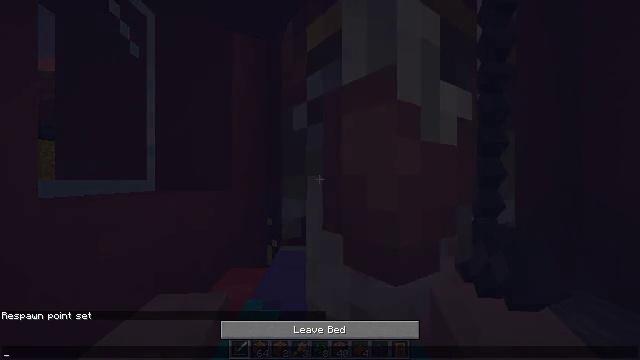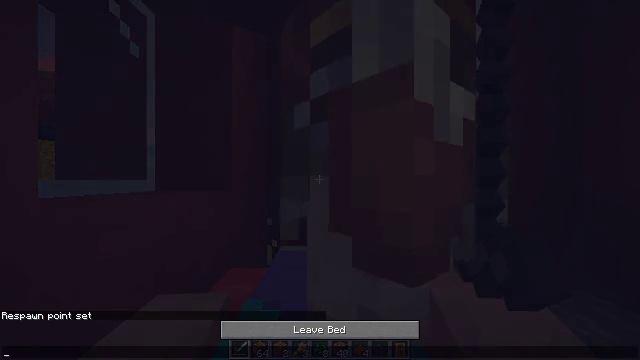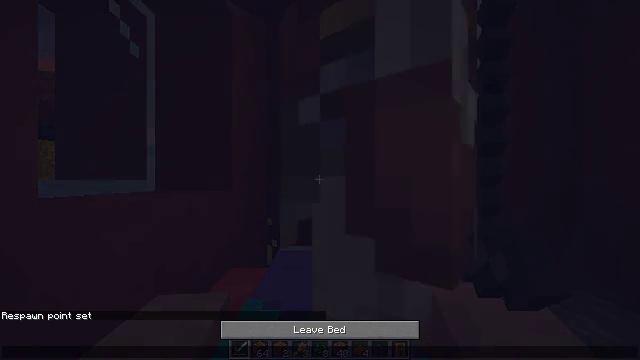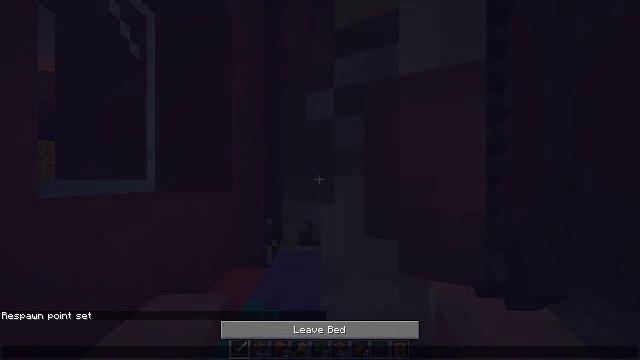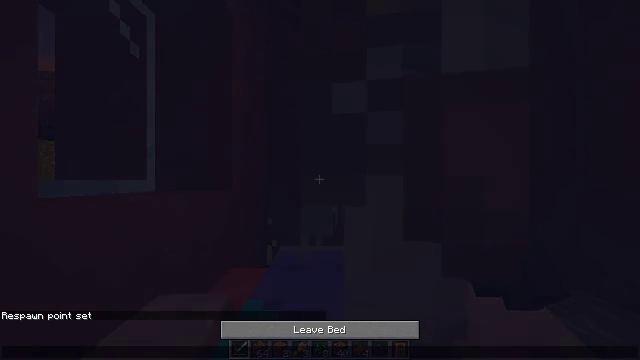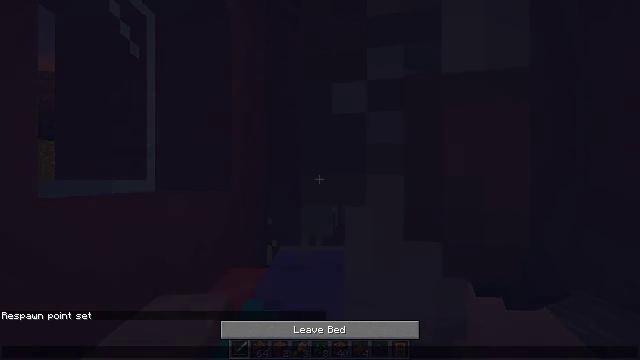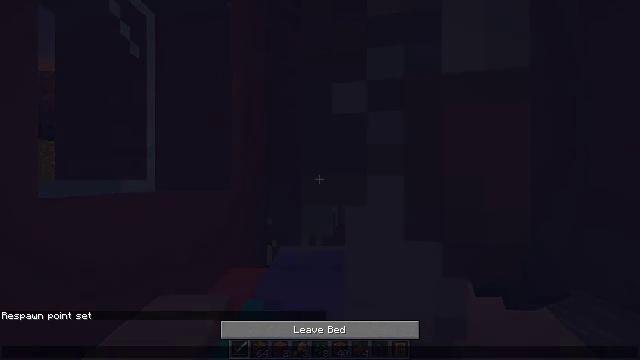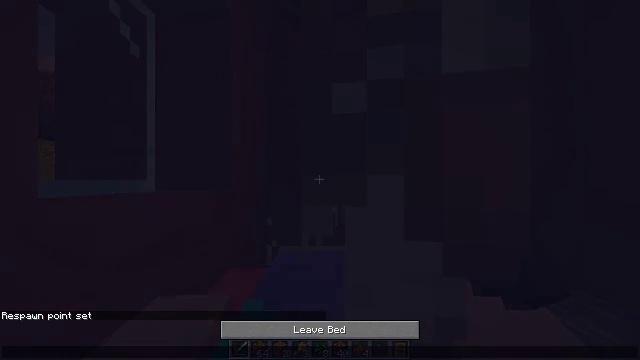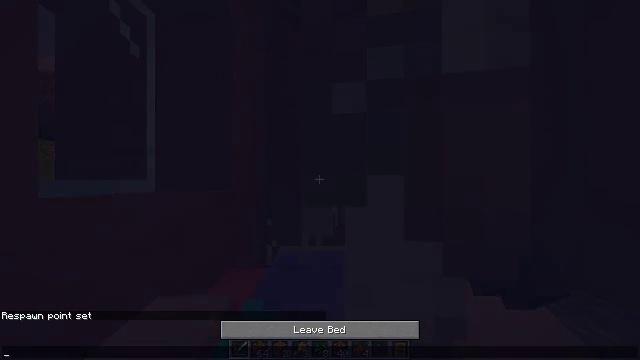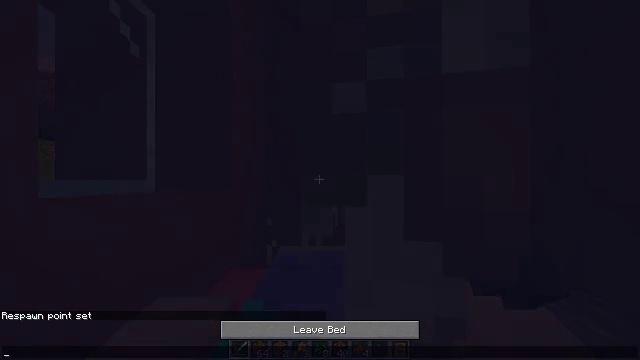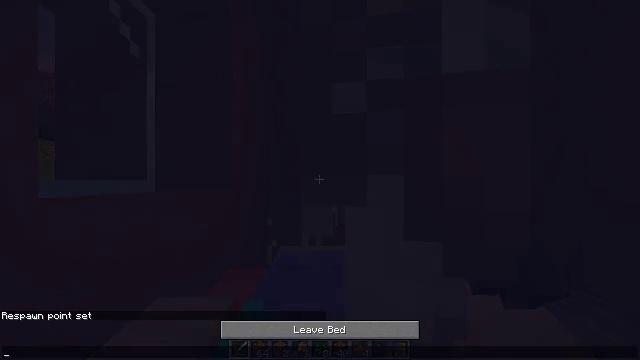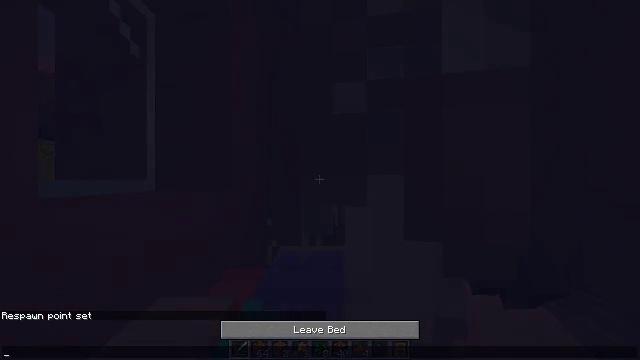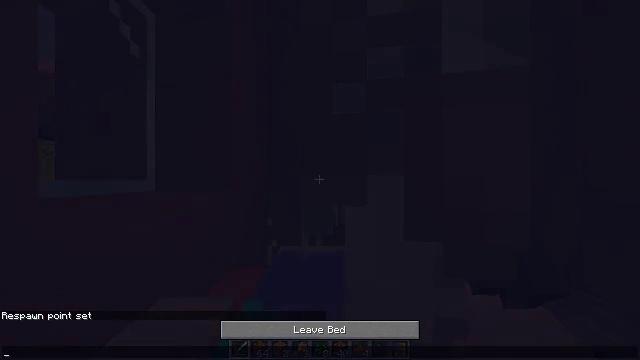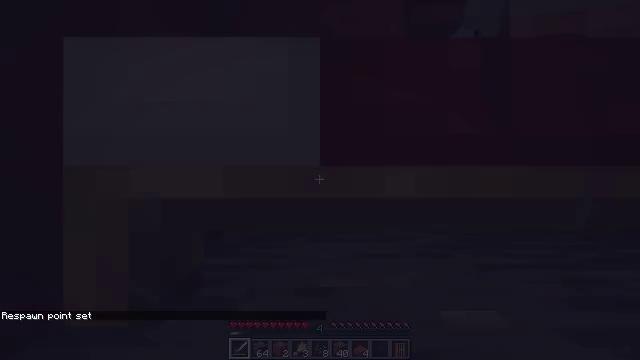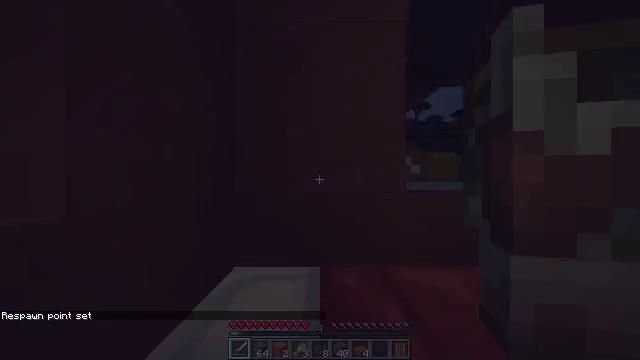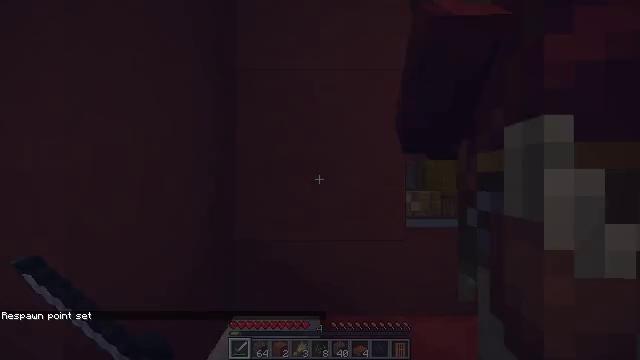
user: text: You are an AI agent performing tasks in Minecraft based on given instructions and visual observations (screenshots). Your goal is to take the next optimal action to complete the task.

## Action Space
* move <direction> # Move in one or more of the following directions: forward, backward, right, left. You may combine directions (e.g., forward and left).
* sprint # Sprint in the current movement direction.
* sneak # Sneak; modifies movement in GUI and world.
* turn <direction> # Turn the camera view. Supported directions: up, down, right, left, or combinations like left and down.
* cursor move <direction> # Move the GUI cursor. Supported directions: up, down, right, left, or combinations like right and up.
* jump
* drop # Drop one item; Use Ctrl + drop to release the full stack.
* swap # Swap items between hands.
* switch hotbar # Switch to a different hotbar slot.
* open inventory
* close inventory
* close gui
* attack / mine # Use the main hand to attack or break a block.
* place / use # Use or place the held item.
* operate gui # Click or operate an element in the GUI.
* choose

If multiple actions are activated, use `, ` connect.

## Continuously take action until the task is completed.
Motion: motion action
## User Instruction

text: Collect sand to make glass.
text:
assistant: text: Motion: no_op
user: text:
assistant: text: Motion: no_op
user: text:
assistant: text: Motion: no_op
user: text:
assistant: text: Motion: no_op
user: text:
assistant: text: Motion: no_op
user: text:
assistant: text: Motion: no_op
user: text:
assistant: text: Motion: no_op
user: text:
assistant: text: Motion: no_op
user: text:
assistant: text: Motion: no_op
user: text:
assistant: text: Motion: no_op
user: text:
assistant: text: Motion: no_op
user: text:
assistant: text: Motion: no_op
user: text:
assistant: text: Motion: no_op
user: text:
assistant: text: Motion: close gui
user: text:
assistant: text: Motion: no_op
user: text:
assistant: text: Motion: no_op
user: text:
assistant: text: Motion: no_op
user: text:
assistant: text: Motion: no_op
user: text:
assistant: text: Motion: no_op
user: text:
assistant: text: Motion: no_op
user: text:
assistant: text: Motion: no_op
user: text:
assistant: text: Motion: no_op
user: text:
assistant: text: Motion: no_op
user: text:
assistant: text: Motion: no_op
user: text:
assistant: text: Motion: no_op
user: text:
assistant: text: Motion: no_op
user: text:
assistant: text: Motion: no_op
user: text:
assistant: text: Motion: no_op
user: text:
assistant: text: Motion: no_op
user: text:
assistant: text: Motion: no_op